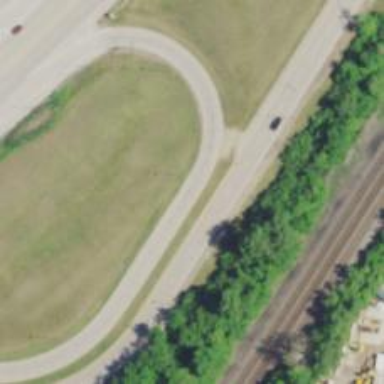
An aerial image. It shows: Trunk link highway.